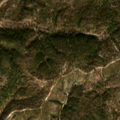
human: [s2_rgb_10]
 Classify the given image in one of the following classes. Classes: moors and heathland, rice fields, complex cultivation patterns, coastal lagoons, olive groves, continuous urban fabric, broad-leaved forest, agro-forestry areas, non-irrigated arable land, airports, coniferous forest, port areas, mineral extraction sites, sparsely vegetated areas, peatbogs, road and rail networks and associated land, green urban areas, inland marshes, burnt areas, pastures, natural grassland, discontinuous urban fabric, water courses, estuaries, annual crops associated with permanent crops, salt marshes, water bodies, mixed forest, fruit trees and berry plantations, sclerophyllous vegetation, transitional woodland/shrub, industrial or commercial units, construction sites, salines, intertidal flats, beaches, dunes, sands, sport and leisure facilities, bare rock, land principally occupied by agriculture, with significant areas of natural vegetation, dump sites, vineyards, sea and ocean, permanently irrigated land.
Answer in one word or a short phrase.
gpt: agro-forestry areas, broad-leaved forest, transitional woodland/shrub